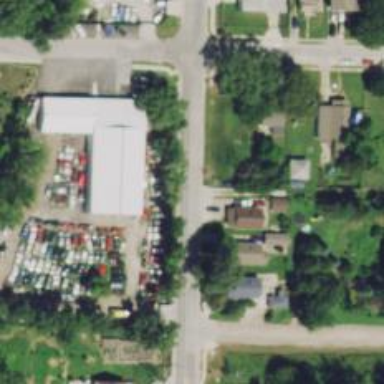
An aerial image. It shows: Alleyway designated as service road.